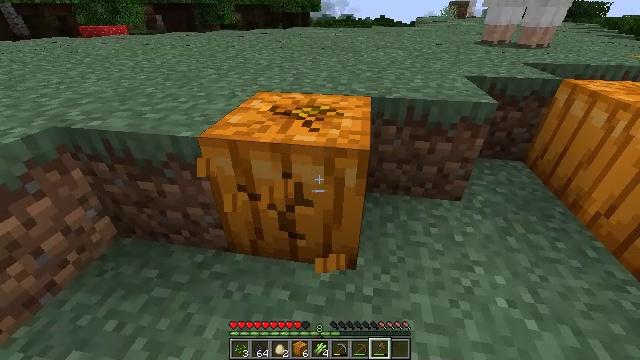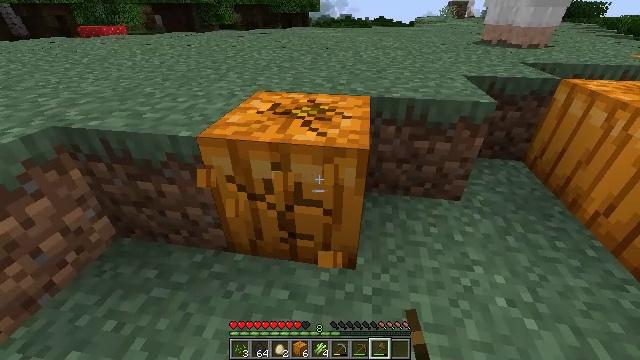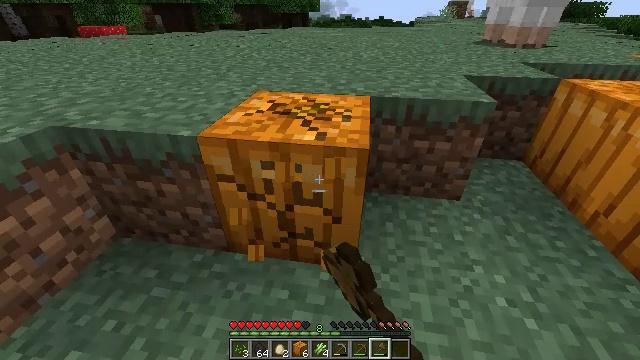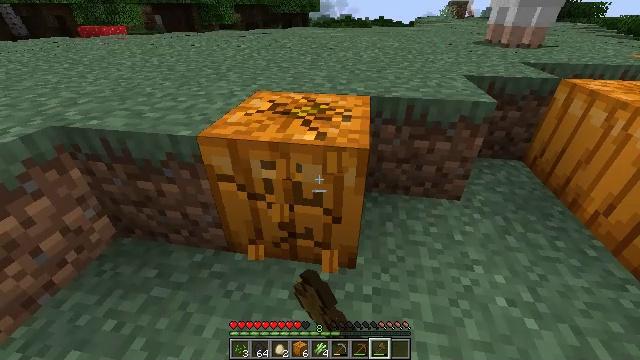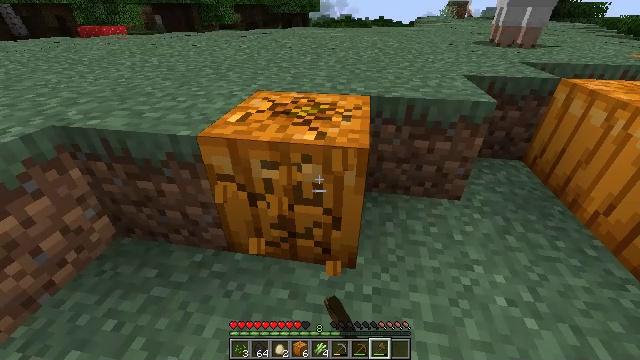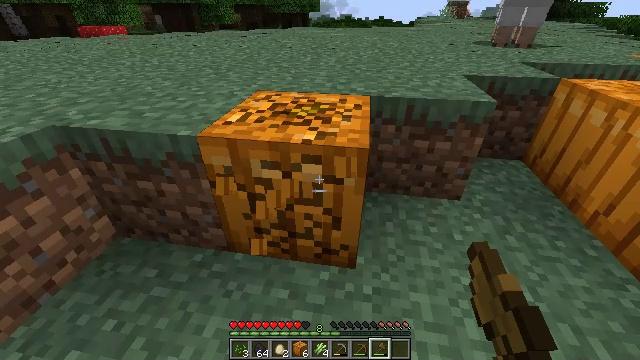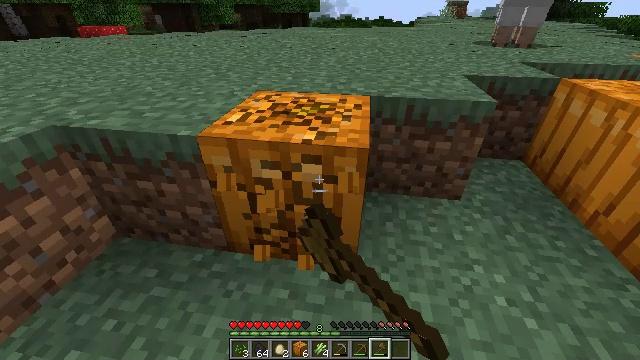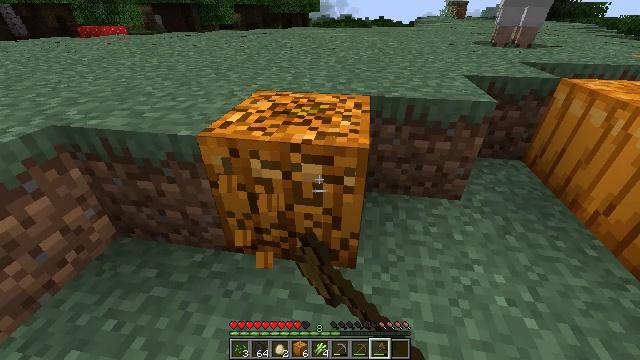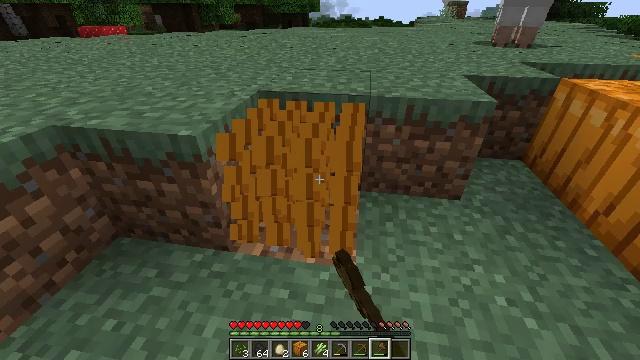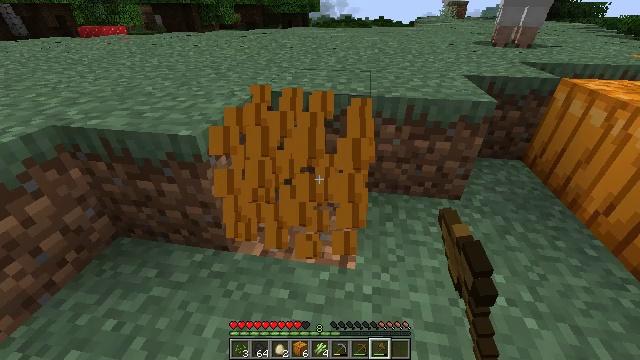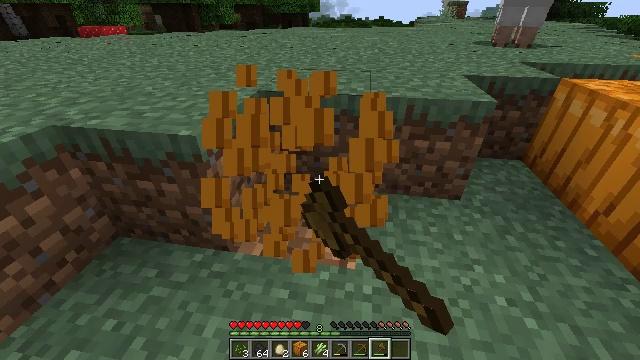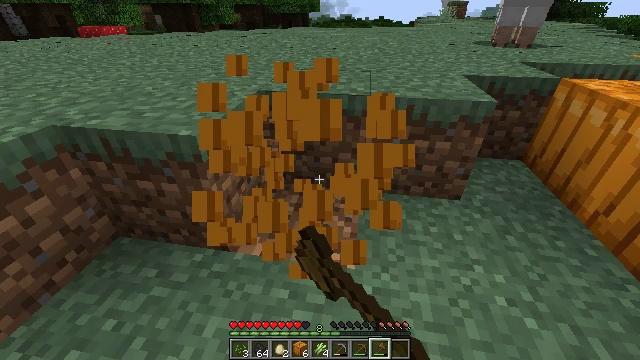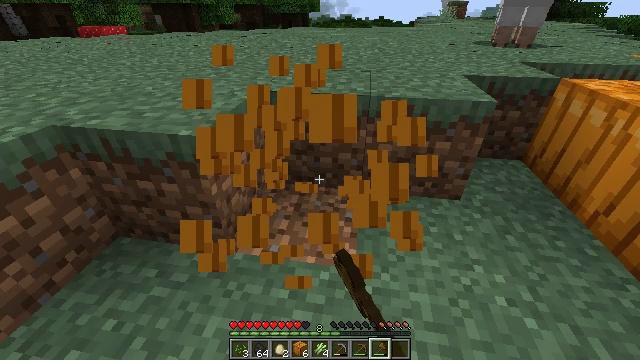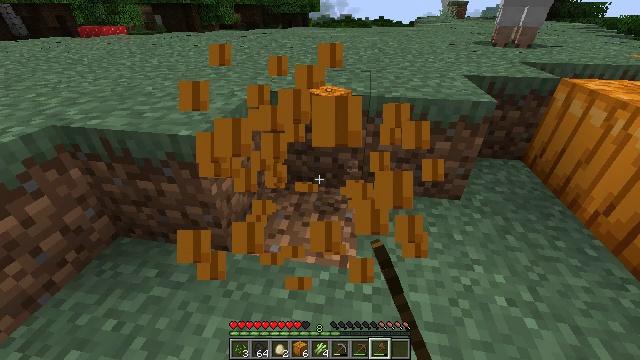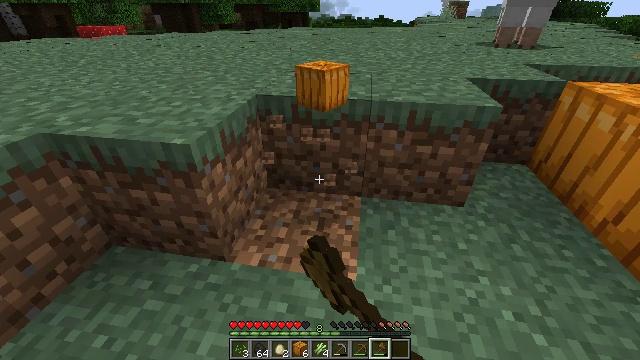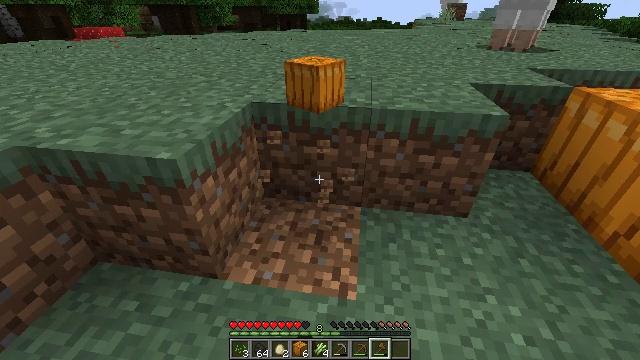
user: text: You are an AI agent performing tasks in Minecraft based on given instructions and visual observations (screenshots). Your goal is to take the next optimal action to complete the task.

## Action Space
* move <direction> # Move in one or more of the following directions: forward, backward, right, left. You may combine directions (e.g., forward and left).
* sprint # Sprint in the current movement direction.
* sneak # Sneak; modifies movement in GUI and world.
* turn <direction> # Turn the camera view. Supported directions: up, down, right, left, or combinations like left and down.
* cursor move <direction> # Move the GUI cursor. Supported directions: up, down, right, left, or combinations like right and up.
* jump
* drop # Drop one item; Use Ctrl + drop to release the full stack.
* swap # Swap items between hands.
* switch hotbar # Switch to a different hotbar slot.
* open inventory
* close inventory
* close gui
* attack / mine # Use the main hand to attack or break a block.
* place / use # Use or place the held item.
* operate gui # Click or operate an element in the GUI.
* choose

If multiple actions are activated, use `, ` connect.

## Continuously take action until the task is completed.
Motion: motion action
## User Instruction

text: Harvest a pumpkin from the field.
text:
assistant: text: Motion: attack / mine
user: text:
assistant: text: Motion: attack / mine
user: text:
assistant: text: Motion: attack / mine
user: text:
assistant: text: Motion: attack / mine
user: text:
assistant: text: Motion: attack / mine
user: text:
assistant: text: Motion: attack / mine
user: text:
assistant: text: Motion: attack / mine
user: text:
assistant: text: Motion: attack / mine
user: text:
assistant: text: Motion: attack / mine
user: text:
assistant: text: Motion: attack / mine
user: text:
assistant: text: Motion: attack / mine
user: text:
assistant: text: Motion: attack / mine
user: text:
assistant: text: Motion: attack / mine
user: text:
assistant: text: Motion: move forward, attack / mine
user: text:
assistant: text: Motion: move forward, attack / mine
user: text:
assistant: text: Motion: move forward
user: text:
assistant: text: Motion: move forward
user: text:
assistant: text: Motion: move forward, turn right
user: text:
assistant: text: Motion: move forward, turn right and up
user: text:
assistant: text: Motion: move forward, turn right and up
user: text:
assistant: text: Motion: move forward, turn right
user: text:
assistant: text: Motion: move forward, turn right
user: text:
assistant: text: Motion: move forward, turn right
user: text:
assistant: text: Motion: move forward, turn right and down
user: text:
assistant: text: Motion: move forward, turn right
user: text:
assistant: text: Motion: turn right
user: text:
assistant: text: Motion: turn down
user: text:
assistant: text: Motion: turn right and down, attack / mine
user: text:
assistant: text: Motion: attack / mine
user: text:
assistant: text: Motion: attack / mine